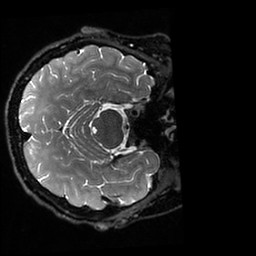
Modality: T2w
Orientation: axial